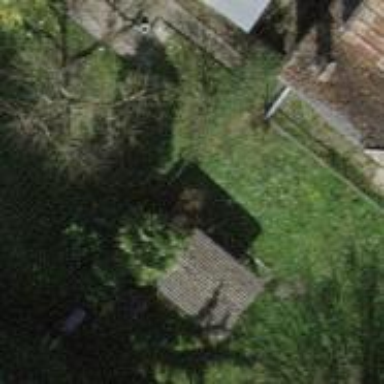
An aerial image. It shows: Garden enclosed by fence.